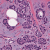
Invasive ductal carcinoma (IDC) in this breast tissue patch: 1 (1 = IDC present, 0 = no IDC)